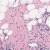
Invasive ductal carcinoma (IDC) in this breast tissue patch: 0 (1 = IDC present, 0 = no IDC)